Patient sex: M
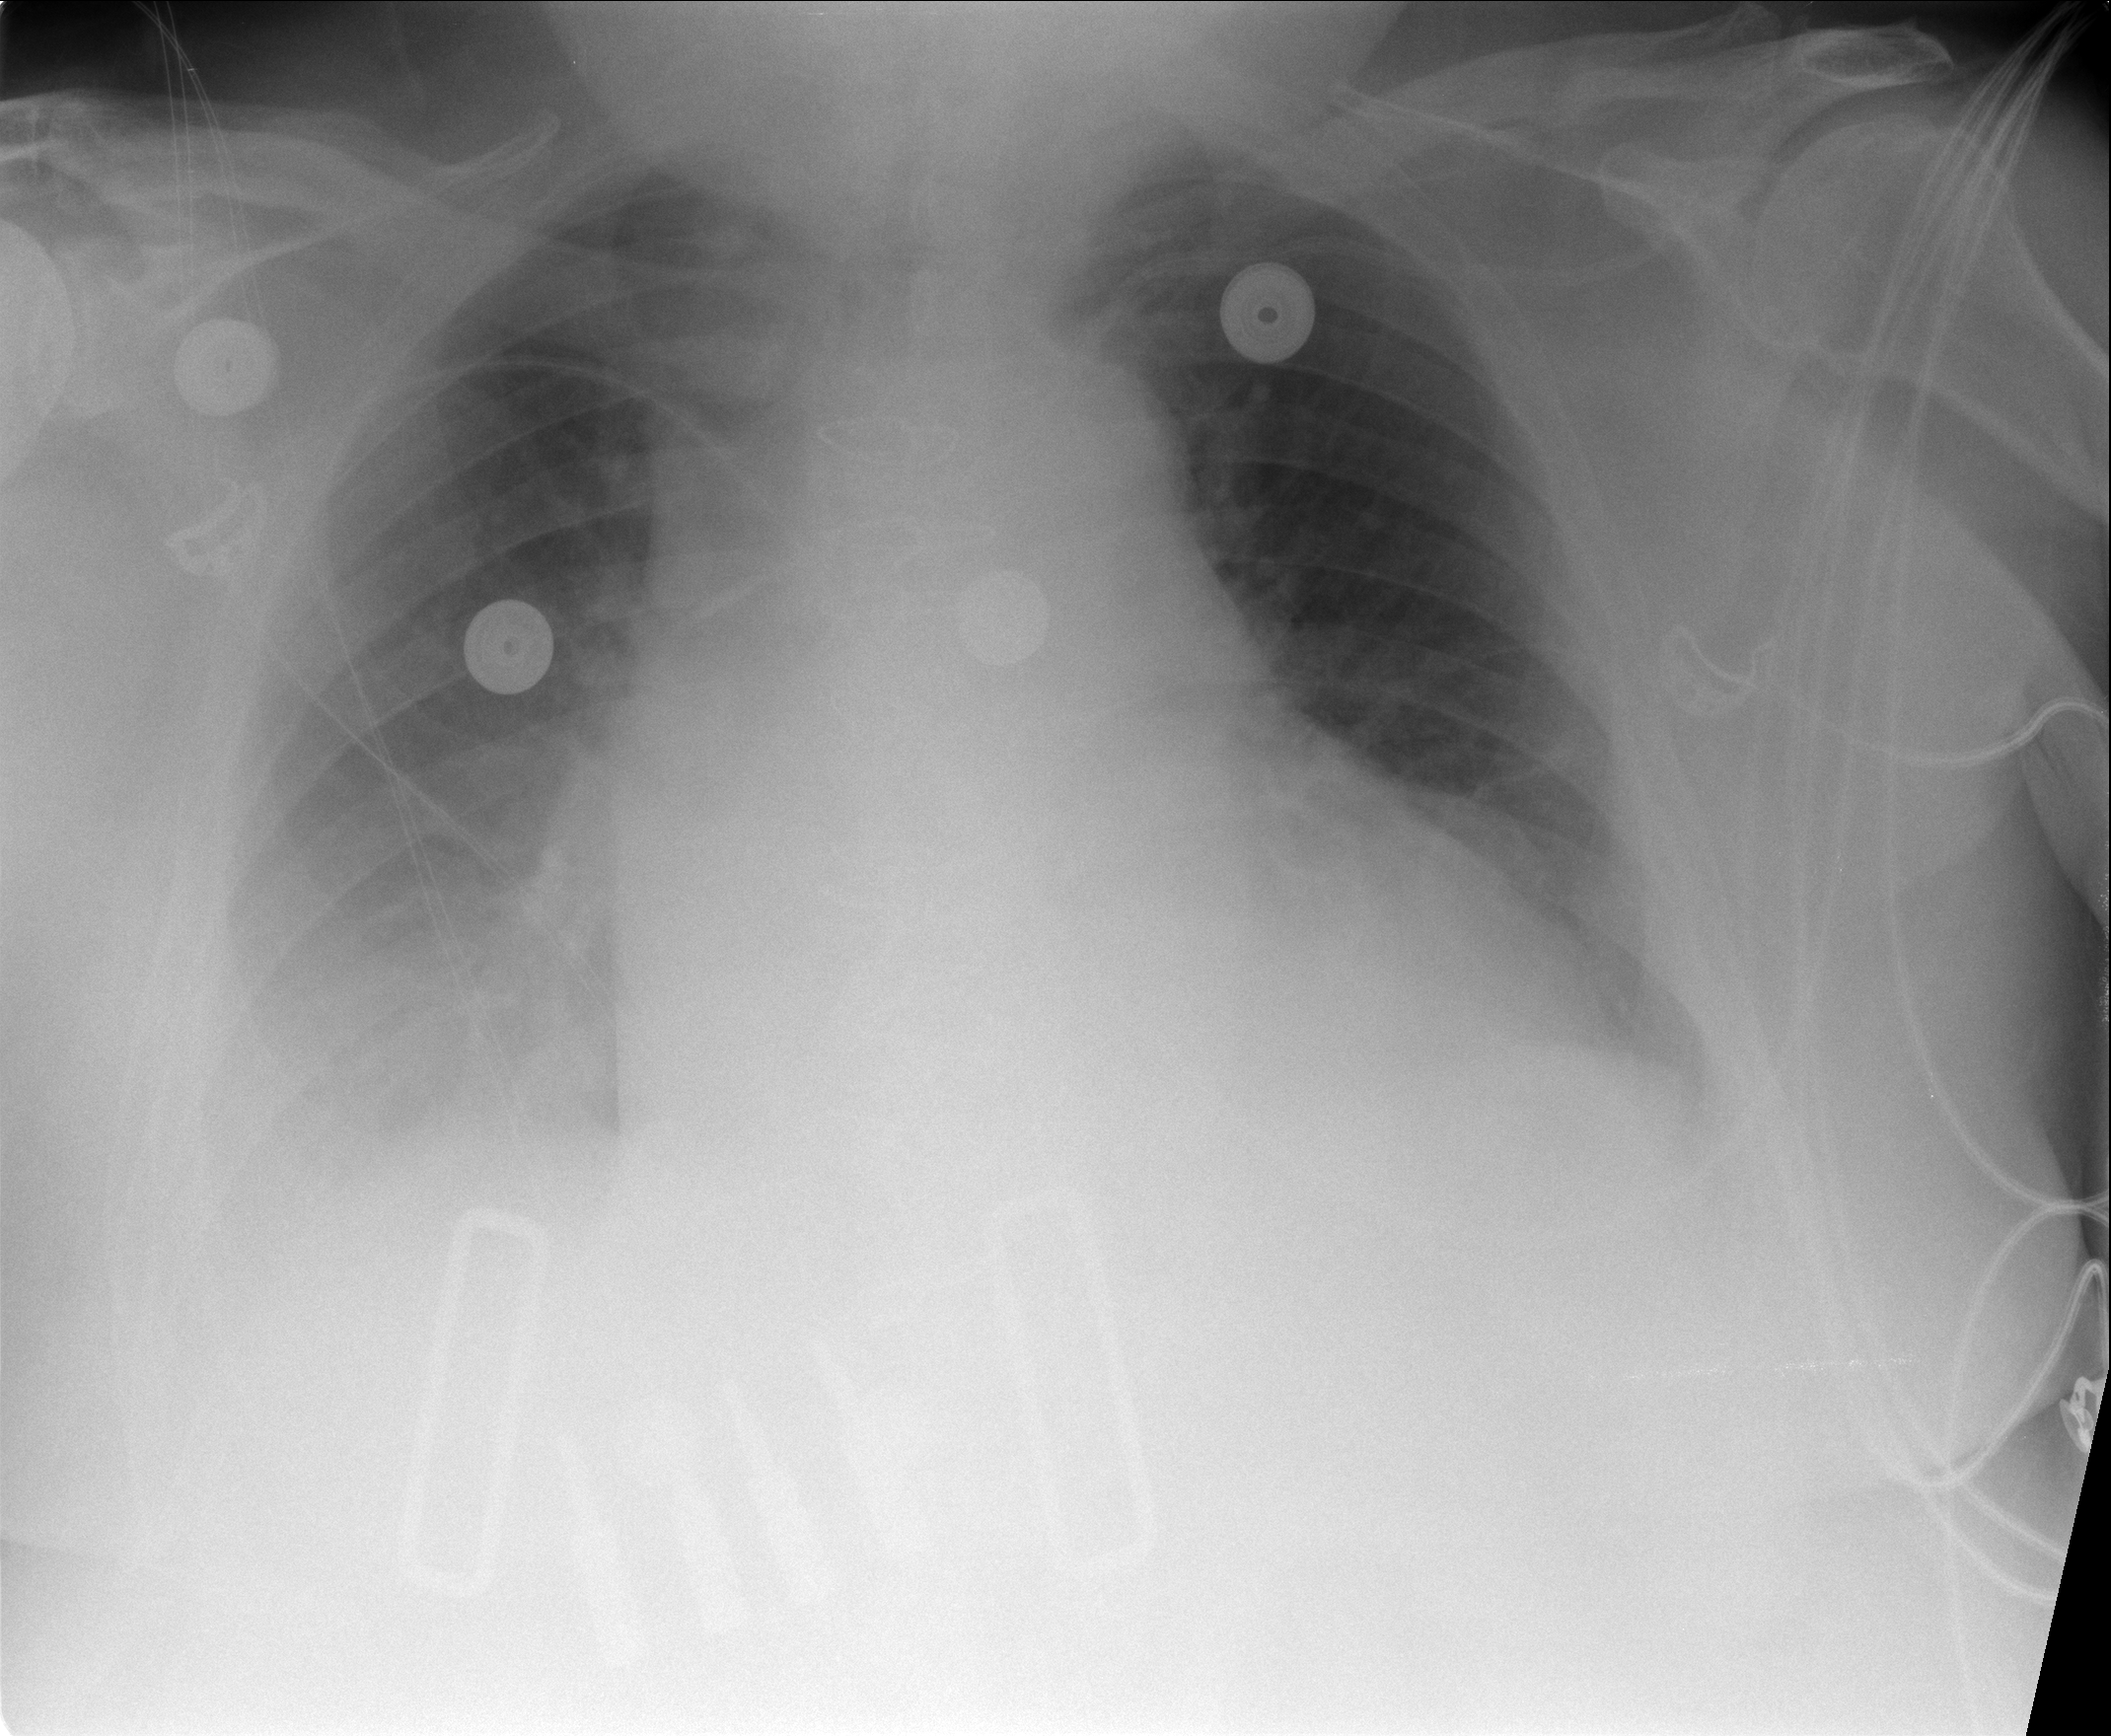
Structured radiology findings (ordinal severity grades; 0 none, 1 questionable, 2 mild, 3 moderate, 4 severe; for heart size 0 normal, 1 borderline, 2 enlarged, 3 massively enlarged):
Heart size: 2
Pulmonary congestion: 1
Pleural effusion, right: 3
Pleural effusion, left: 2
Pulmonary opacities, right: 0
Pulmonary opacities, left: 0
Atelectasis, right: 2
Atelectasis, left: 2